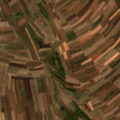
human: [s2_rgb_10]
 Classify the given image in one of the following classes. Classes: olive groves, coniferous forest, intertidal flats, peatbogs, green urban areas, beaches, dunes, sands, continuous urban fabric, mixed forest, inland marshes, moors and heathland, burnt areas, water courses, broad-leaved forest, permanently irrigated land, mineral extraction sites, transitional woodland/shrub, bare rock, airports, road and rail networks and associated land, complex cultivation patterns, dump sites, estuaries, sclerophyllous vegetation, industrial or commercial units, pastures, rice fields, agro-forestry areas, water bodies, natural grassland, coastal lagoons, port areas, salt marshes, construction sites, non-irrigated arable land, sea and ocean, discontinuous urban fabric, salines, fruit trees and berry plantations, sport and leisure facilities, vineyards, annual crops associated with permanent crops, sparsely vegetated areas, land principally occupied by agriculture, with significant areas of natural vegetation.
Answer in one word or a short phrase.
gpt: non-irrigated arable land